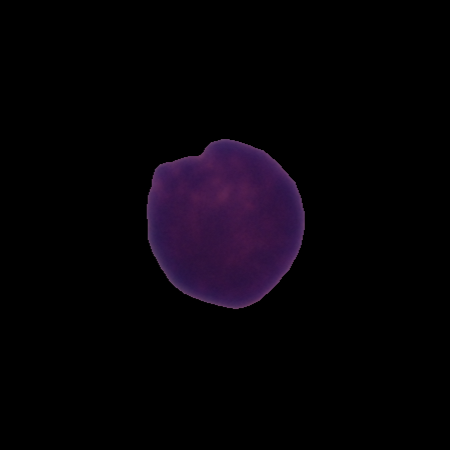
Label: healthy